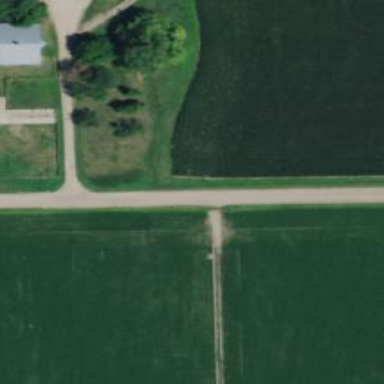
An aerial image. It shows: Unclassified road.